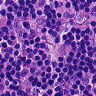
Metastatic tissue present: no